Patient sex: F
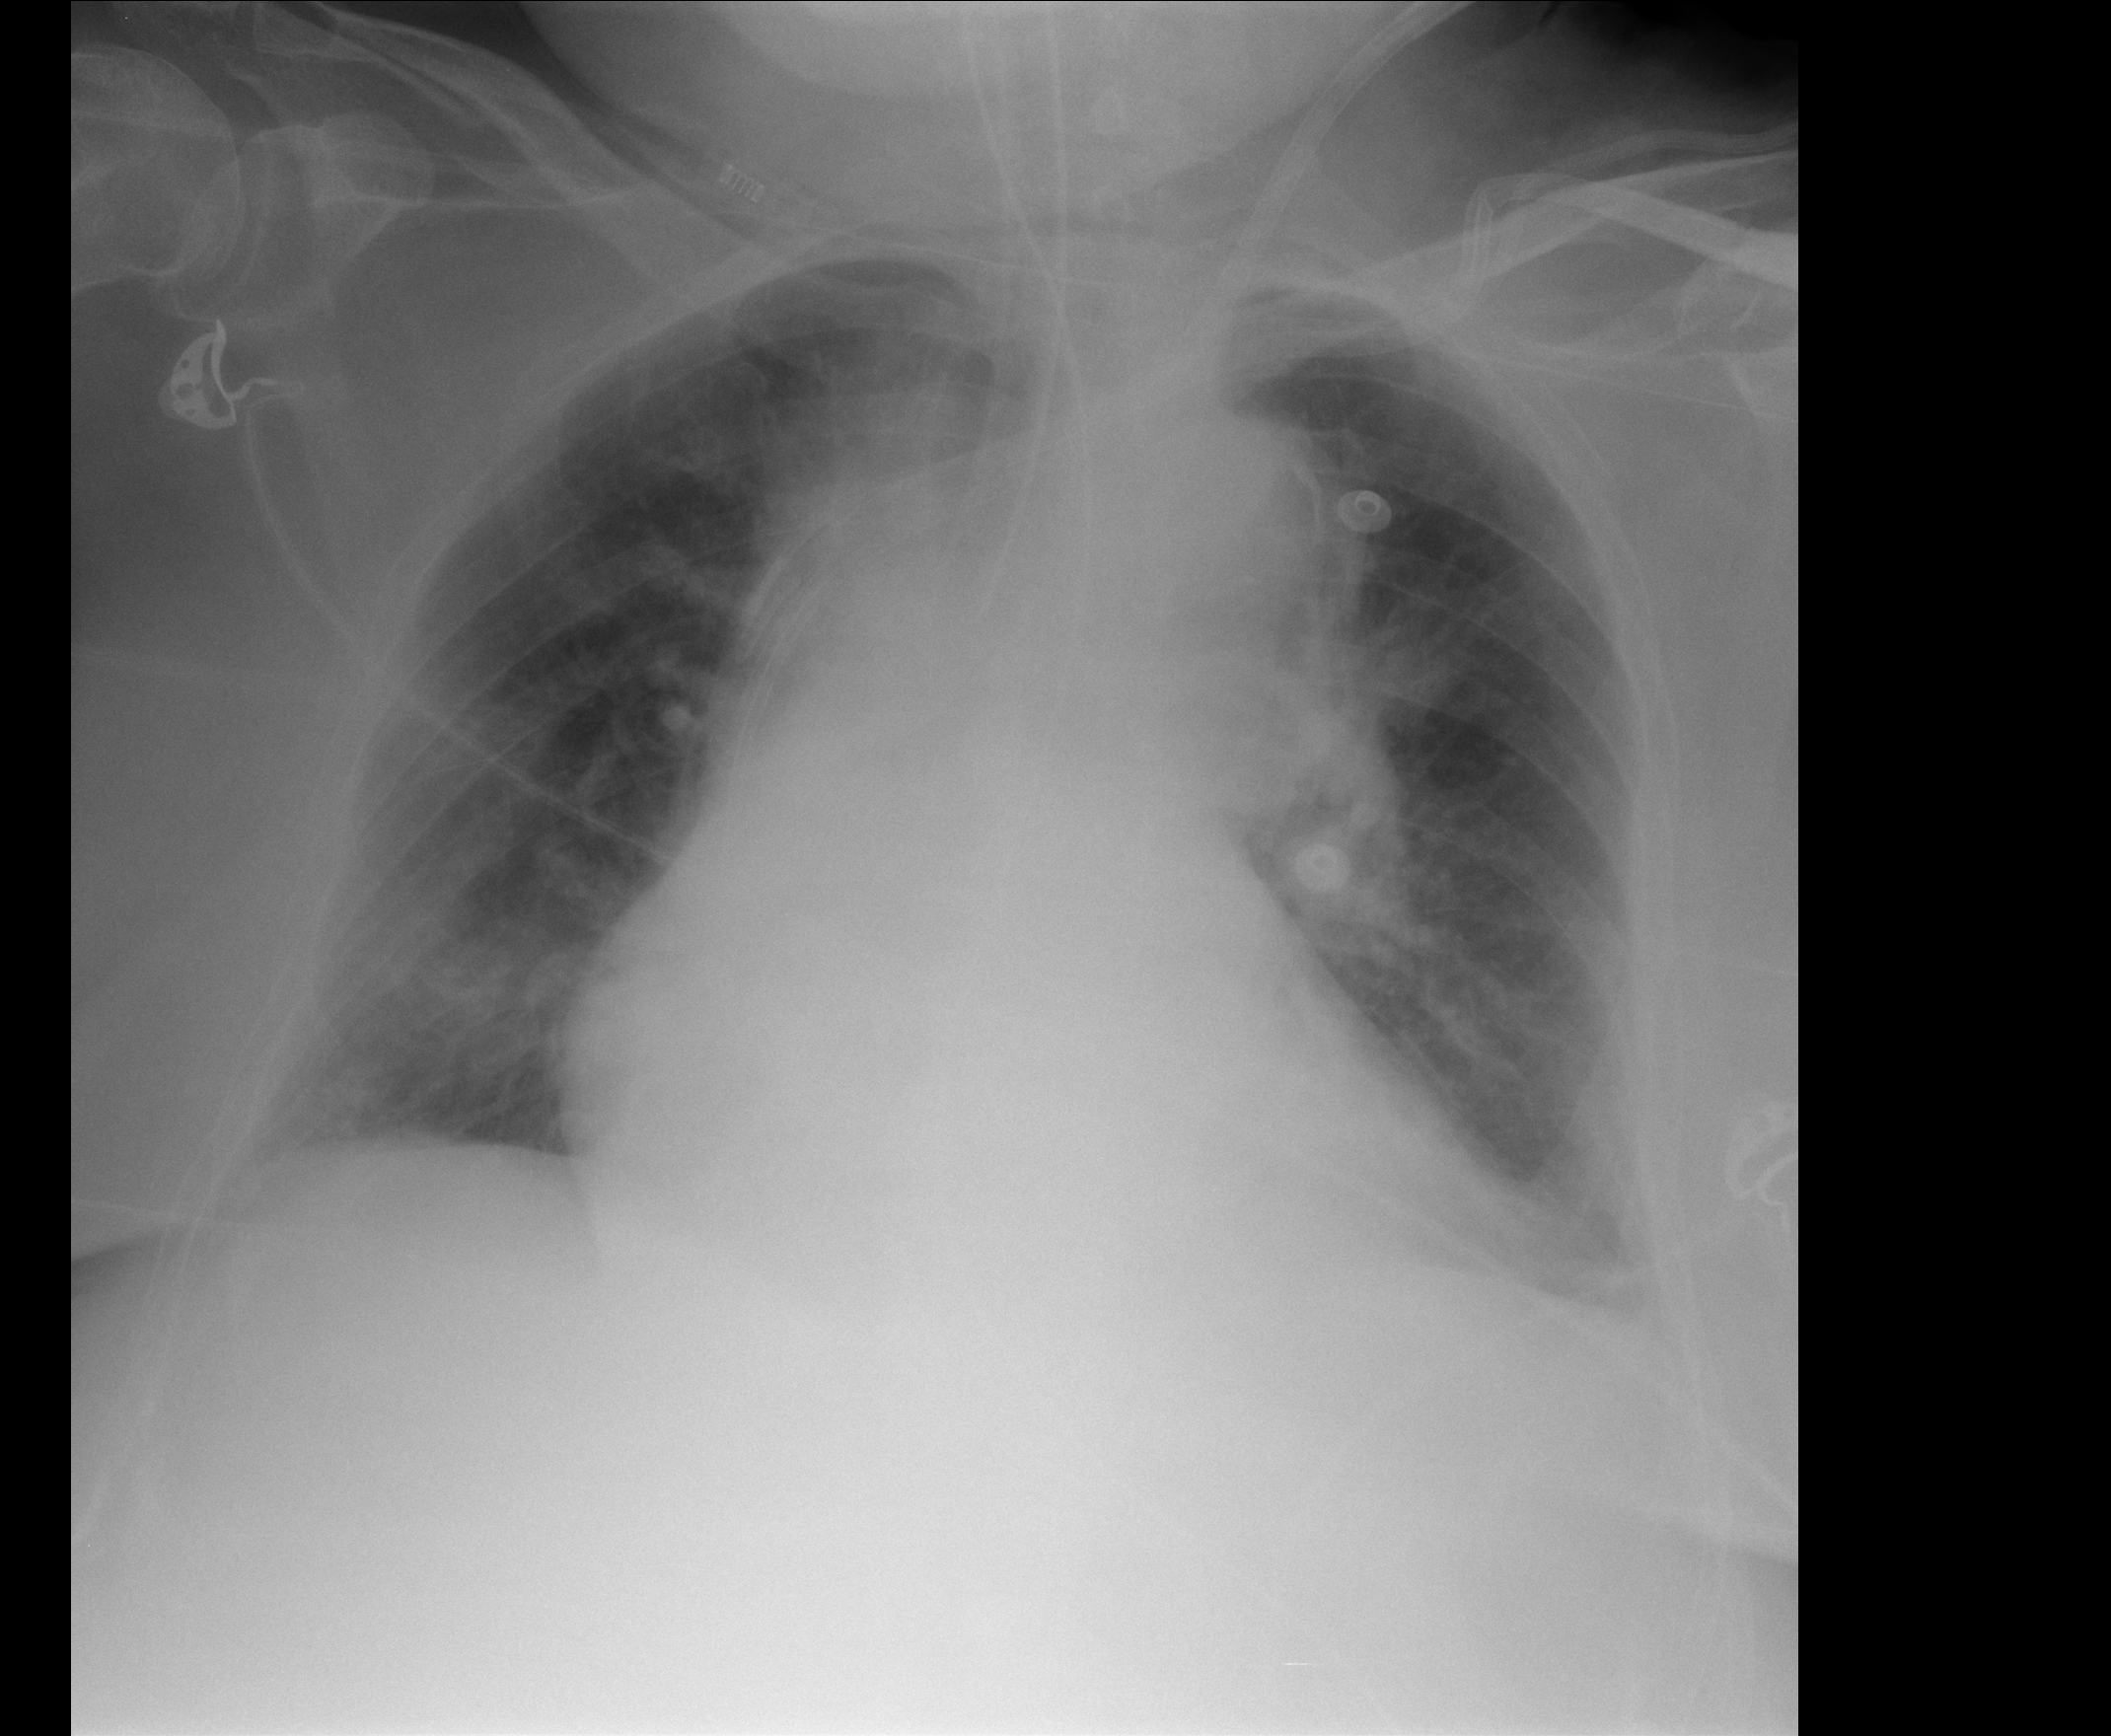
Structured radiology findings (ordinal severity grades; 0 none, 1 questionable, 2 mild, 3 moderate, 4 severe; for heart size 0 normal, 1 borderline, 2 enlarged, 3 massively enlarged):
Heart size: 3
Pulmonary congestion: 3
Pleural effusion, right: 2
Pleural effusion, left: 2
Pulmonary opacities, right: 0
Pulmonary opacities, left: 0
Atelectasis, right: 0
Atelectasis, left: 0